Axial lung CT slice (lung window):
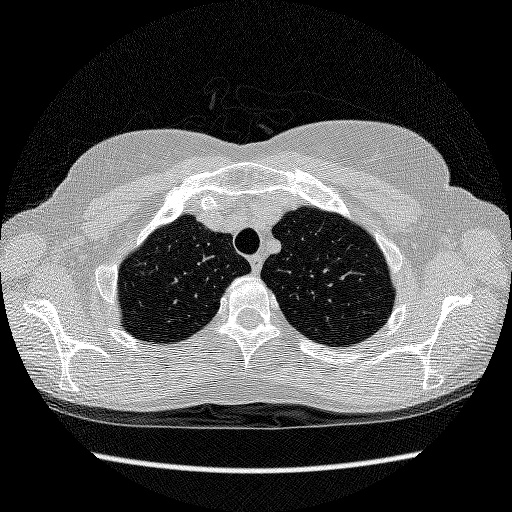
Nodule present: no